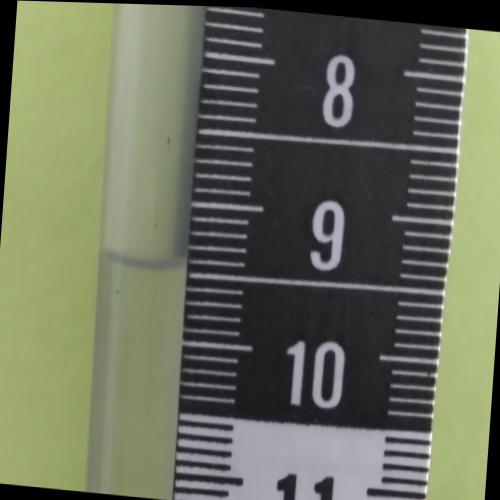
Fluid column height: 9.4 cm